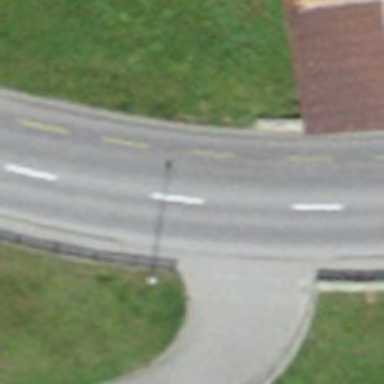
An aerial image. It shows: Asphalt road with primary highway designation and dedicated cycle lane on the left.